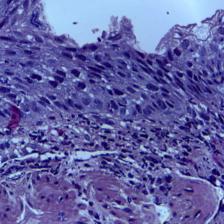
Diagnosis: OSCC